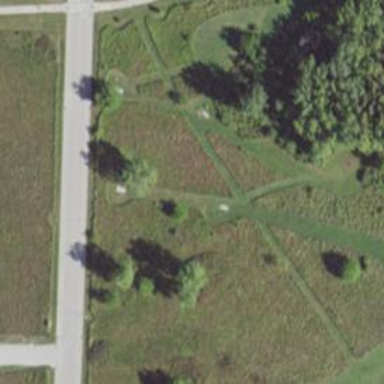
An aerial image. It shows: Disc golf hole.